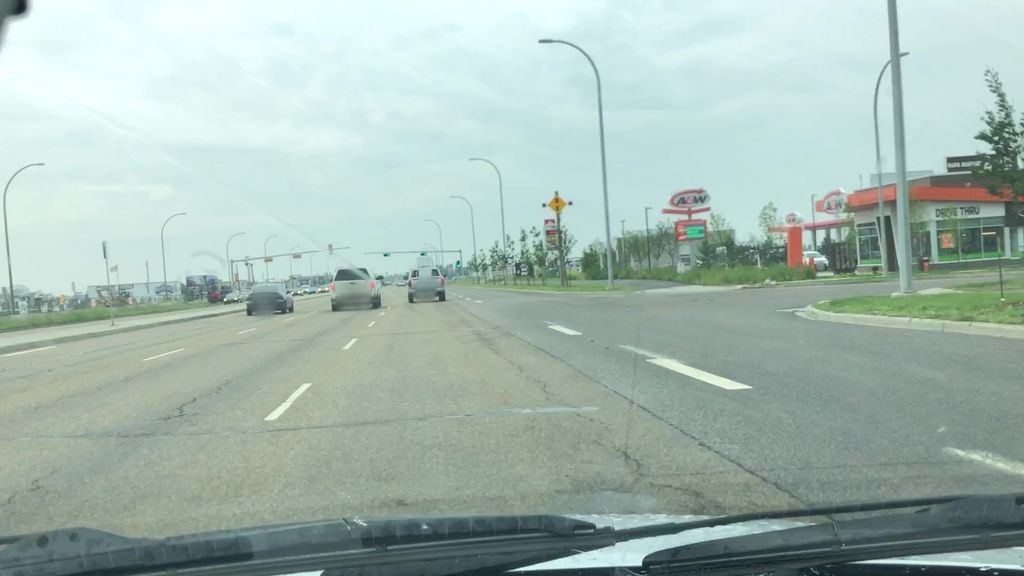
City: edmonton